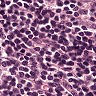
Metastatic tissue present: no